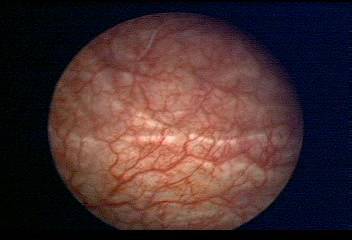
Modality: WLC
Class: Normal mucosa
Bladder cancer association: No